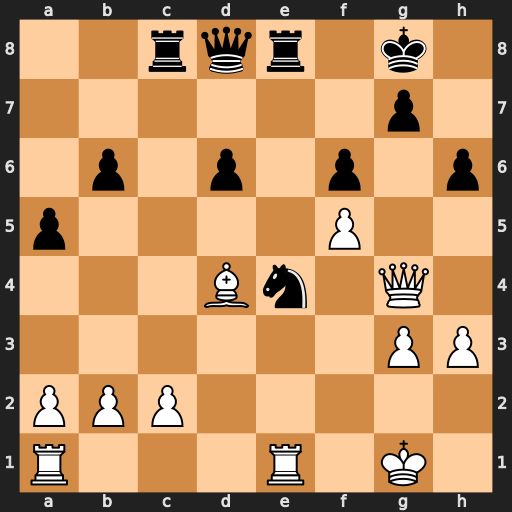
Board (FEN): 2rqr1k1/6p1/1p1p1p1p/p4P2/3Bn1Q1/6PP/PPP5/R3R1K1
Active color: w
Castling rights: -
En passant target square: -
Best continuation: Rxe4 Rxe4 Qxe4